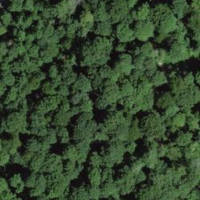
EUNIS habitat code: 41
Species observed at this site:
Geum rivale